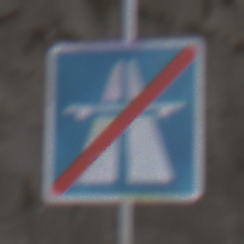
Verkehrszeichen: EndeAutbahn
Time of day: MorningAfternoon
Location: Outdoor (Suburban)
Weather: PartlyCloudy
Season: NotSpecified
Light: Natural